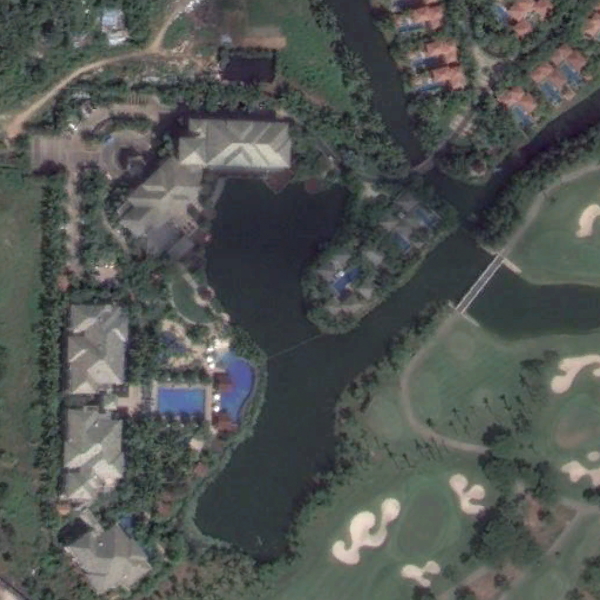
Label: Resort